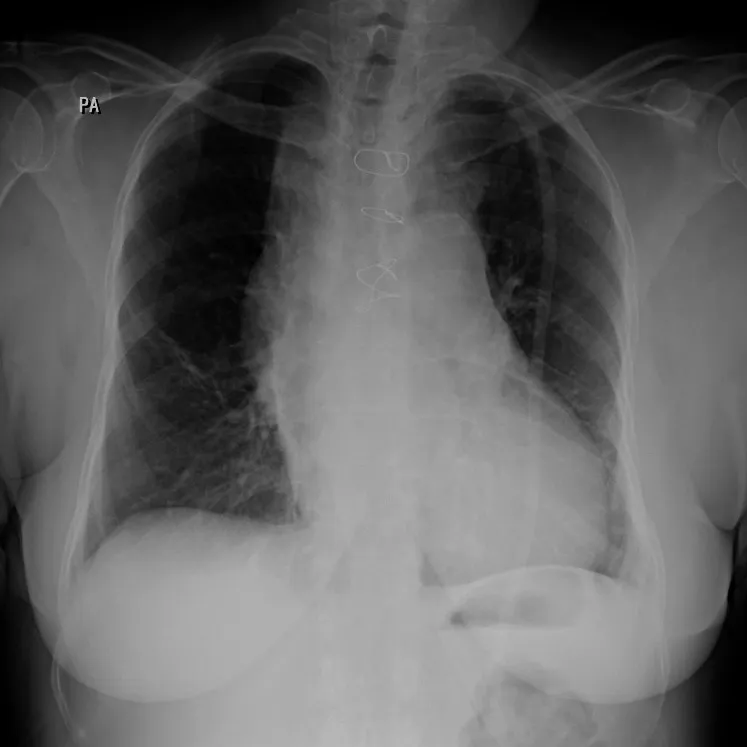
Post-operative chest X-ray shows partial median sternotomy closed with stainless steel wire sutures.
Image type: radiology (x_ray)